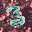
Label: 3